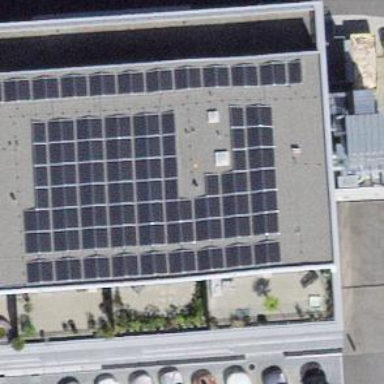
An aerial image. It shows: Solar power generator.